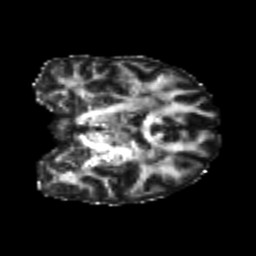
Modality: FA
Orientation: coronal
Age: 23
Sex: female
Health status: healthy
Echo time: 0.074 s